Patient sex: F
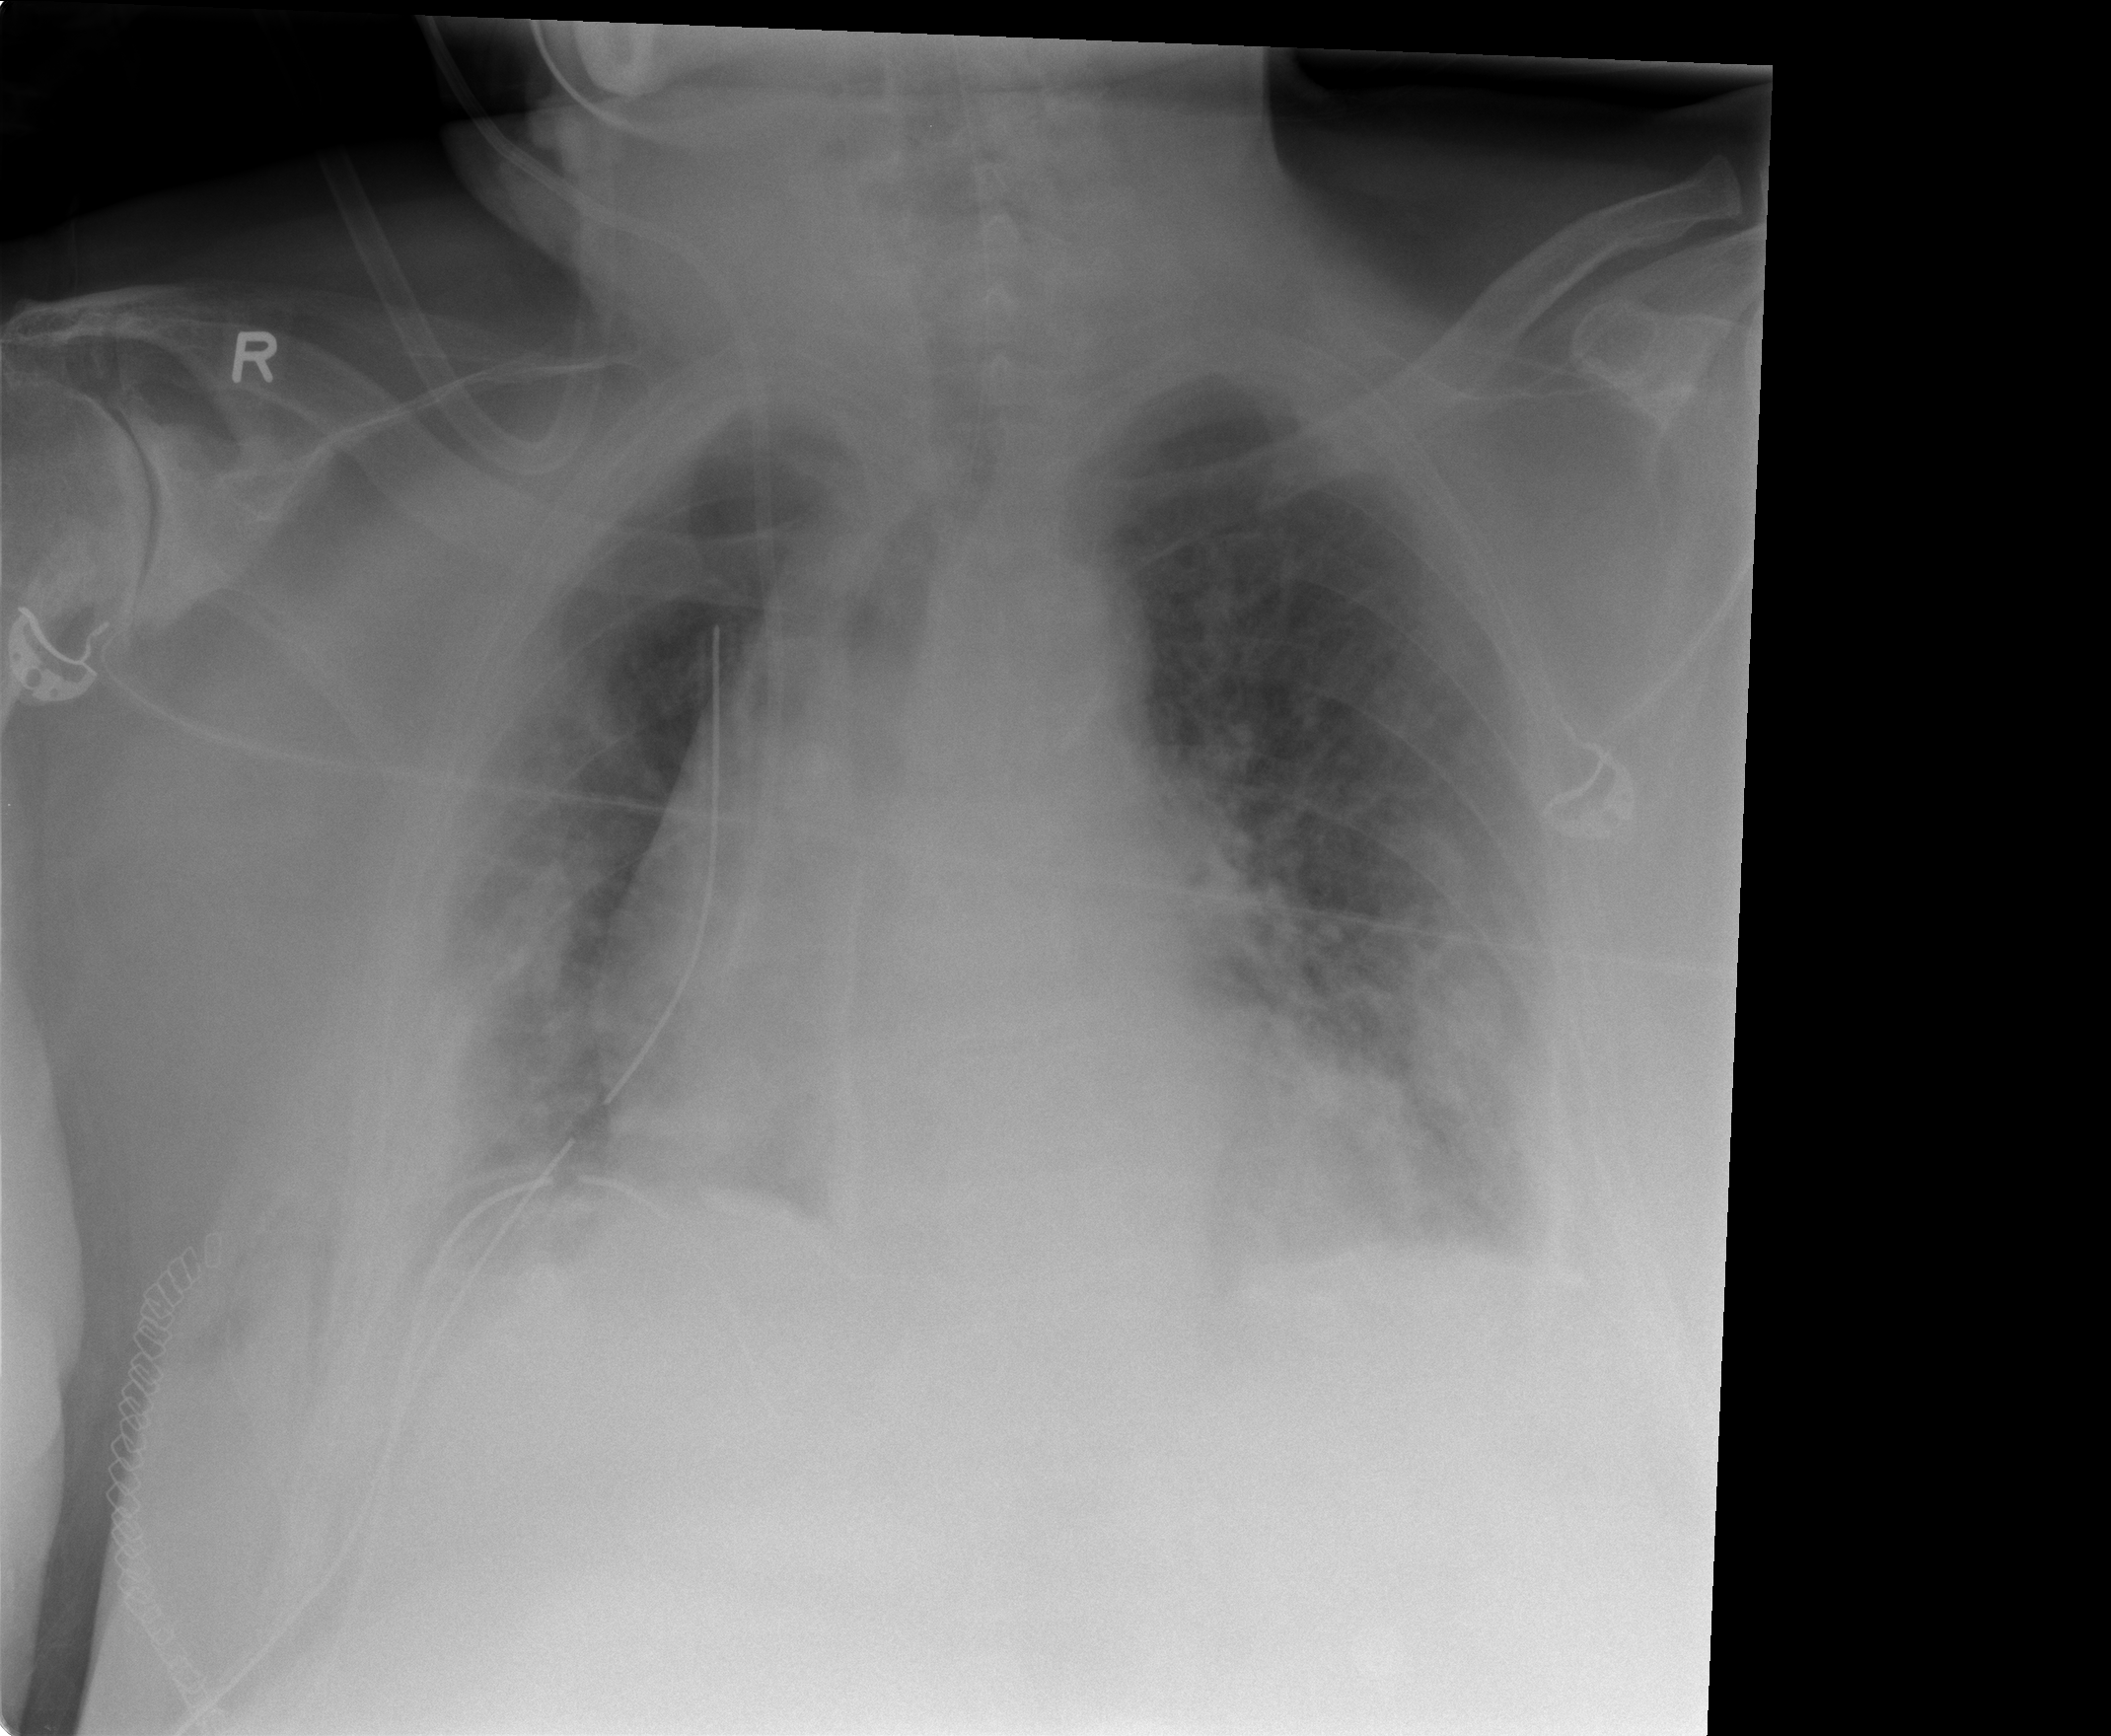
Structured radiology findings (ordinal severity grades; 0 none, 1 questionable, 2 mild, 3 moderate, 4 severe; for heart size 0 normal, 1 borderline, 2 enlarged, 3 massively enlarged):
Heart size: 0
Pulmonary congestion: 0
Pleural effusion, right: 1
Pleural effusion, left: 1
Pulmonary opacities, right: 1
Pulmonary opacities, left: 0
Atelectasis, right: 2
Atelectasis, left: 2